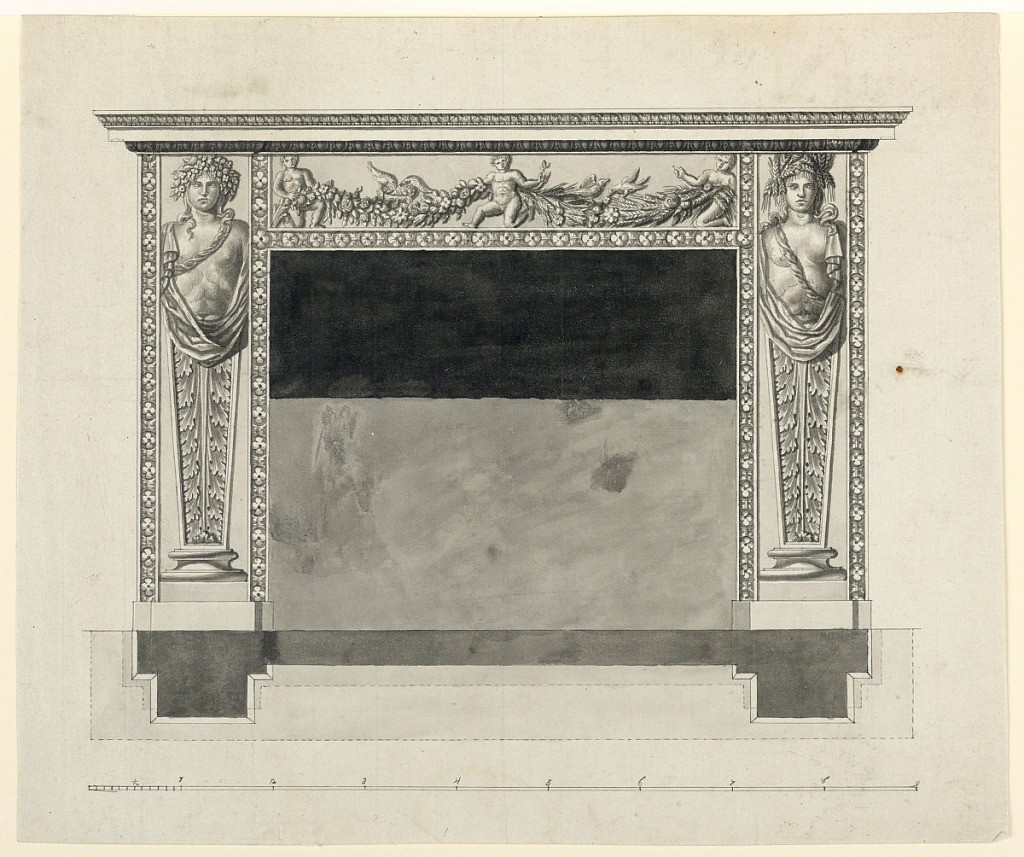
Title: Design for a Chimneypiece
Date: ca. 1800
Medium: Pen and ink, brush and gray watercolor on paper
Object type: Drawing
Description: Horizontal rectangle. Design for a chimneypiece intended to be executed in white marble. At the sides two female hermae, respectively with flower and grain wreaths upon their heads. In the central frieze, kneeling putti support a garland. Below, the plan and the scale.